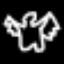
Label: angel